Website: walmart
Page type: account-selection
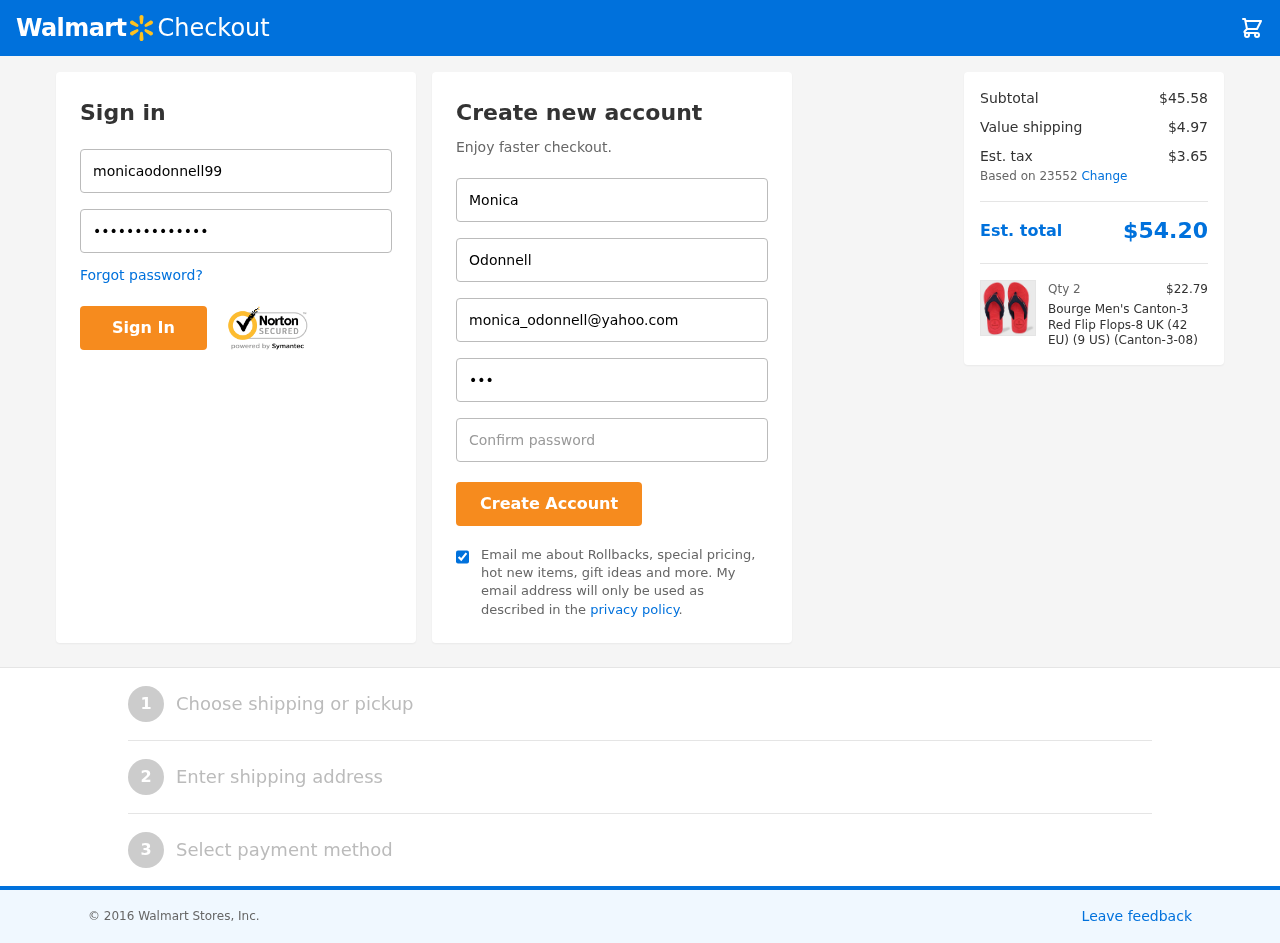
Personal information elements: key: PII_EMAIL
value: monica_odonnell@yahoo.com
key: PII_FIRSTNAME
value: Monica
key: PII_LASTNAME
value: Odonnell
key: PII_LOGIN_USERNAME
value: monicaodonnell99
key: PII_POSTCODE
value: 23552
Product elements: key: PRODUCT1_NAME
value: Bourge Men's Canton-3 Red Flip Flops-8 UK (42 EU) (9 US) (Canton-3-08)
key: PRODUCT1_PRICE
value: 22.79
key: PRODUCT1_QUANTITY
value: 2
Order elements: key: ORDER_SUBTOTAL
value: $45.58
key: ORDER_SHIPPING_COST
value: $4.97
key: ORDER_TAX
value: $3.65
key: ORDER_TOTAL
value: $54.20